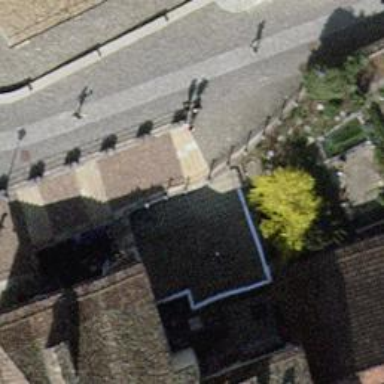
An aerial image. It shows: Set of steps made of paving stones.